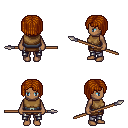
a pixel art fantasy rpg character, female body template, human, dark skin, leather chest armor, metal pants, brunette pageboy hairstyle, spear, four views (front, back, left, right), 2x2 character sprite sheet, small pixel art, hard edges, no anti-aliasing